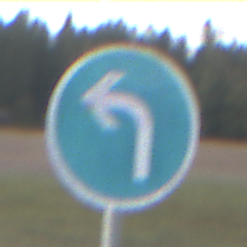
Verkehrszeichen: VorgeschriebeneFahrtrichtungLinks
Umgebung: Outdoor, Nature
Tageszeit: SunriseSunset
Wetter: PartlyCloudy
Licht: Natural
Jahreszeit: NotSpecified
Kontrast: LowContrast